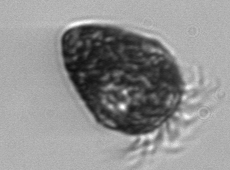
Label: Strombidium_morphotype2